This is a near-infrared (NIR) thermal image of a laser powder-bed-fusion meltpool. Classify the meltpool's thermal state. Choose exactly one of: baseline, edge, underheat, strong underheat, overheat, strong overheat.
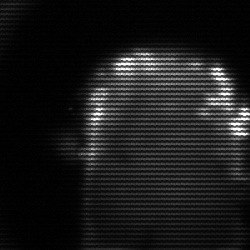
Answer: baseline